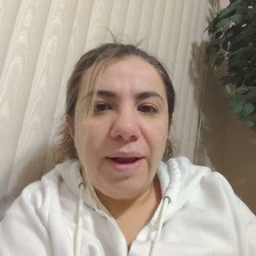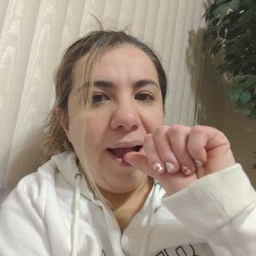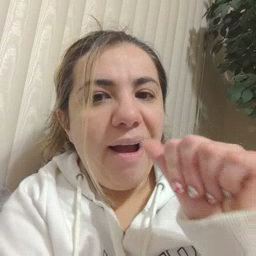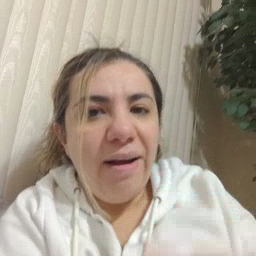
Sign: nuts